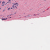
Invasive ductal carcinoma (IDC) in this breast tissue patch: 1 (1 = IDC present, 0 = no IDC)